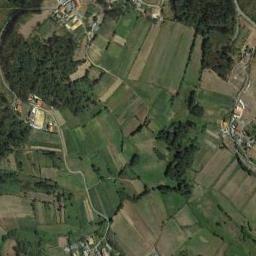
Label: rectangular_farmland